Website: walmart
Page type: billing-address
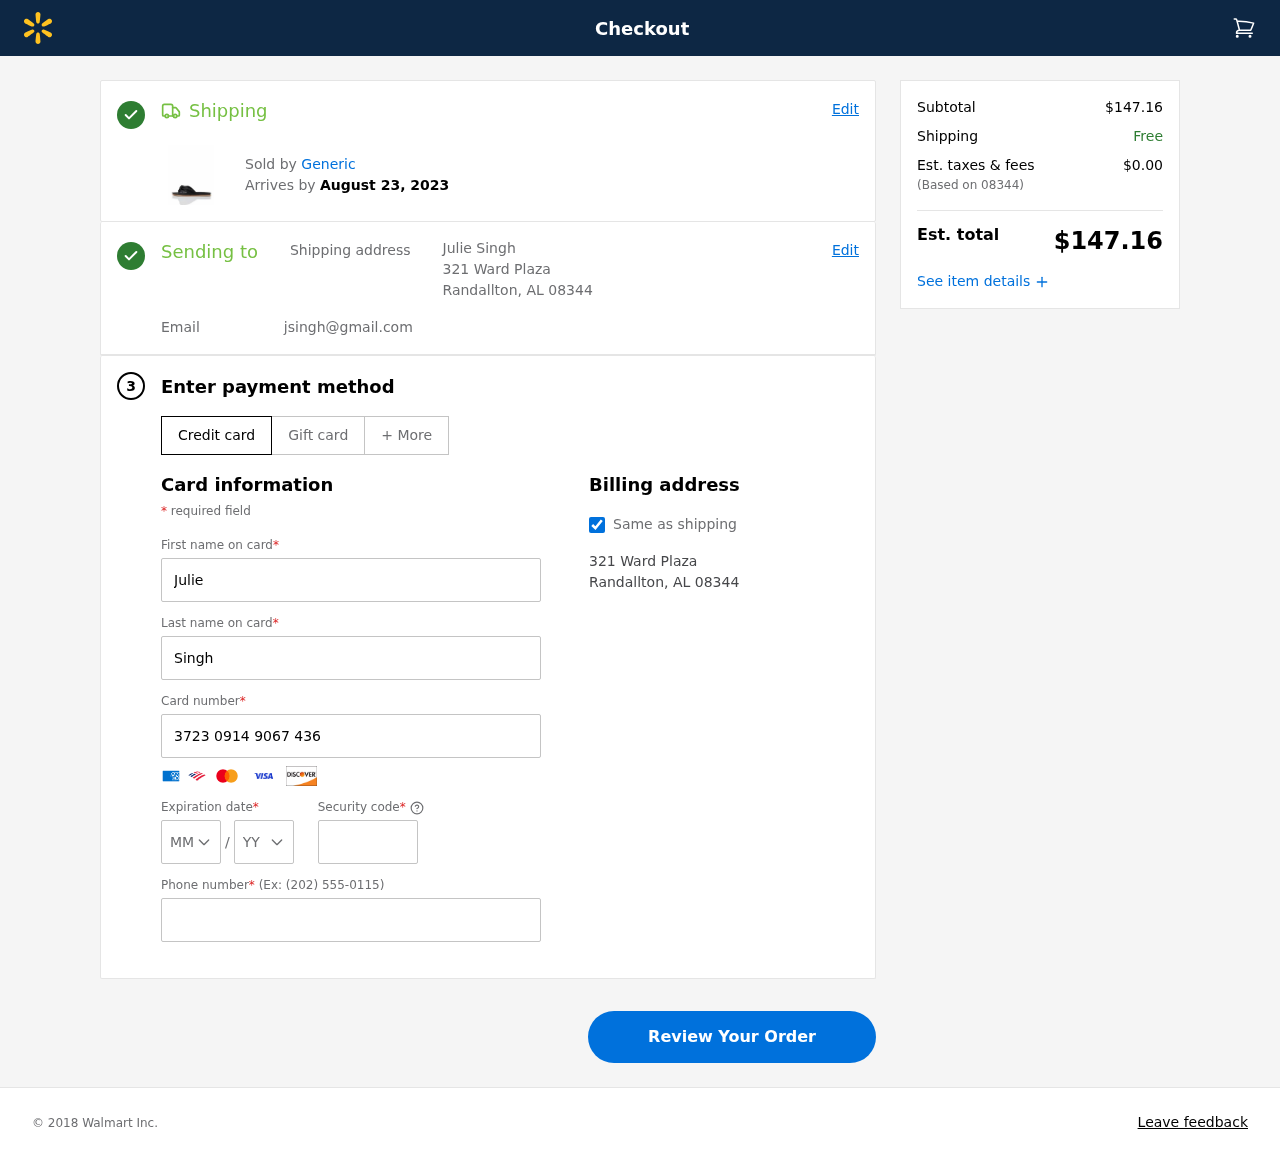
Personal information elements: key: PII_CARD_CVV
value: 8364
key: PII_CARD_EXPIRY_MONTH
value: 05
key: PII_CARD_EXPIRY_YEAR
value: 27
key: PII_CARD_NUMBER
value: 3723 0914 9067 436
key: PII_CITY_STATE_ZIP
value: Randallton, AL 08344
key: PII_EMAIL
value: jsingh@gmail.com
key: PII_FIRSTNAME
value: Julie
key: PII_FULLNAME
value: Julie Singh
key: PII_LASTNAME
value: Singh
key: PII_PHONE
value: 5383240903
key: PII_POSTCODE
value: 08344
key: PII_STREET
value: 321 Ward Plaza
Product elements: key: PRODUCT1_BRAND
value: Generic
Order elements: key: ORDER_DELIVERY_DATE
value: August 23, 2023
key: ORDER_SUBTOTAL
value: $147.16
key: ORDER_TAX
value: $0.00
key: ORDER_TOTAL
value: $147.16